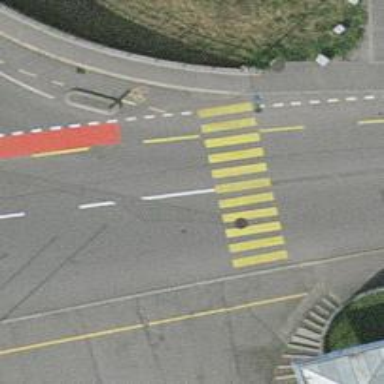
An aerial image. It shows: Marked crossing on footway. The crossing has visible markings.